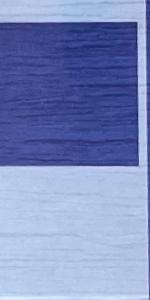
Label: Empty